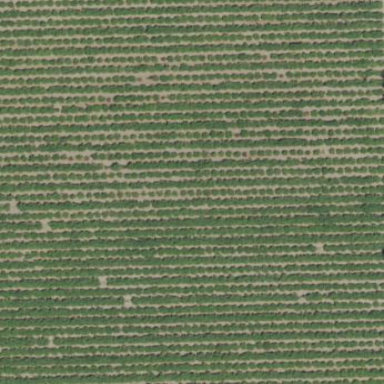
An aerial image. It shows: Orchard.